Question: I use the following code to show the statistics in the table. Every time the data in the hashmap is changed, I run the following code again. Although the newly added row will show, it can't scroll(like this. So anyone knows why? Thanks.
'''
HashMap<String, Commodity> duMap = Light.getLightMap();
String[] column = {"Name", "Type", "Amount", "Default in price", "Default out price", "Last in price", "Last out price"};
String[][] row = new String[duMap.size()][];
int i = 0;
for (String string : duMap.keySet()) {
duLight = duMap.get(string);
row[i] = new String[]{duLight.getName(), duLight.getModel(), ""+duLight.getAmount(), ""+duLight.getDefaultIP(), ""+duLight.getDefaultOP(), ""+duLight.getLastIP(), ""+duLight.getLastOP()};
i ++;
}
JTable statistics = new JTable(row, column);
statistics.setEnabled(false);
statistics.setFont(new Font("DIALOG", 2, 20));
for (int j = 0; j < 7; j++) {
statistics.getColumnModel().getColumn(j).setPreferredWidth(120);
}
statistics.setAutoResizeMode(JTable.AUTO_RESIZE_OFF);
statistics.setRowHeight(40);
statistics.setDefaultRenderer(Object.class, dtc);
//back is a static panel
back.add(new JScrollpane(statistics), BorderLayout.CENTER);
back.revalidate();
'''
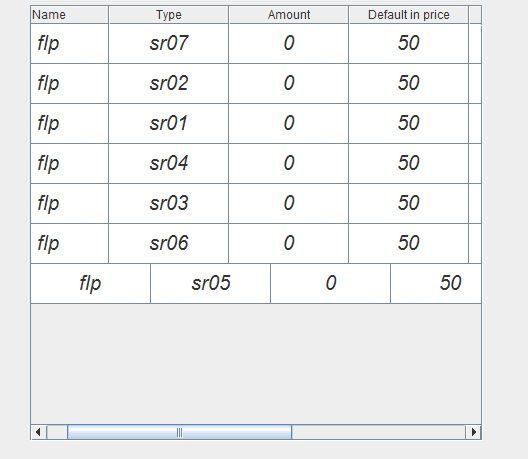
Answer: Instead of creating a new JTable and JScrollPane all the time you can try:
1. Just updating the existing DefaultTableModel by using the setDataVector(...) method.
2. Or, you create create a new DefaultTableModel and then update the JTable by using the setModel(...) method.